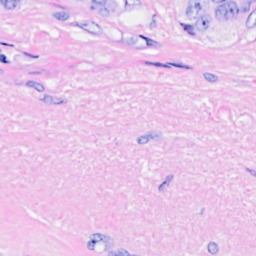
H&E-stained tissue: Breast